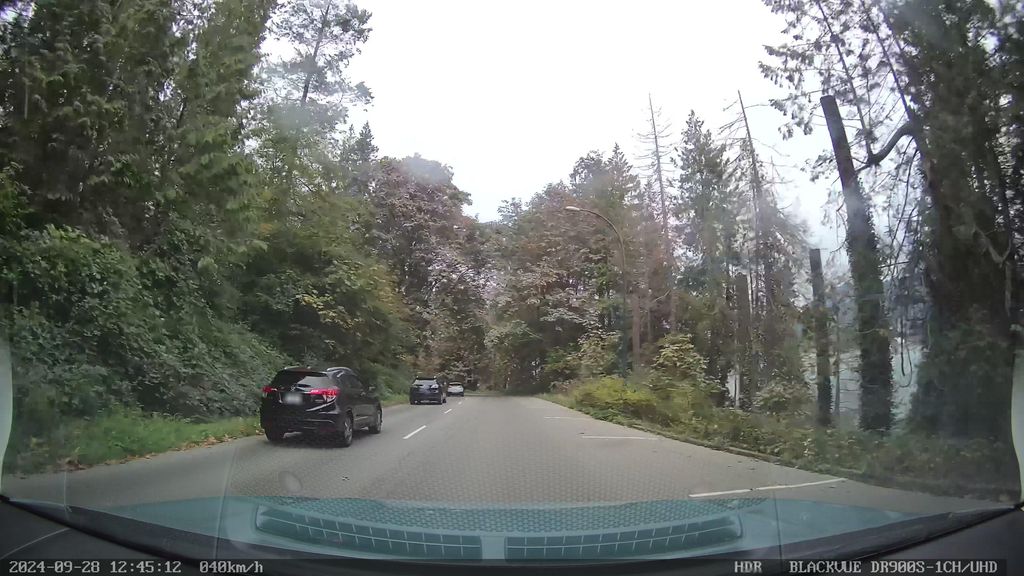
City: vancouver